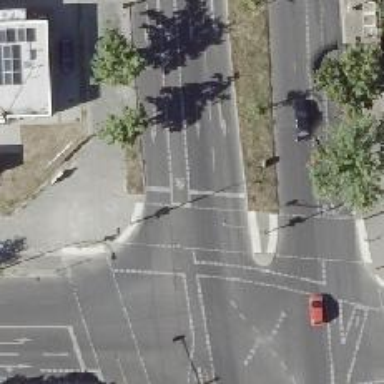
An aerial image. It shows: Road with traffic signals.